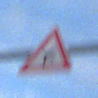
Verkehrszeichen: FlugbetriebRechts
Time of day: SunriseSunset
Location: Outdoor (Suburban)
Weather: PartlyCloudy
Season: NotSpecified
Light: Natural